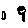
Label: flower